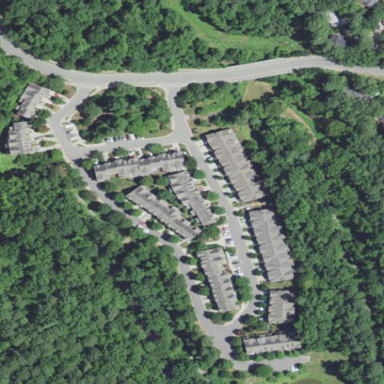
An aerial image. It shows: Residential neighbourhood.